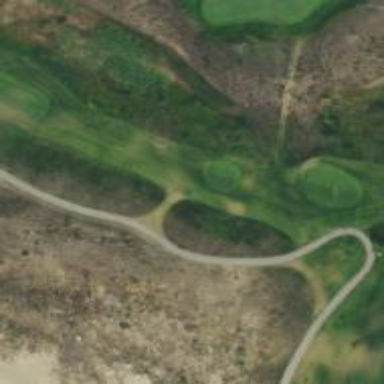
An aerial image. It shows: Track noted as Golf Cart Path.